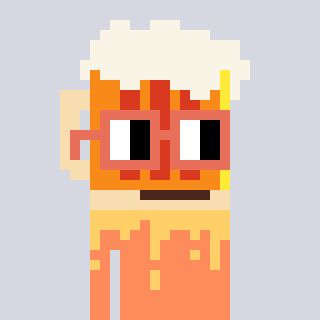
a pixel art character with square orange glasses, a beer-shaped head and a peachy-colored body on a cool background